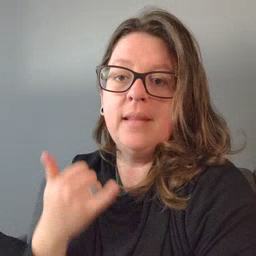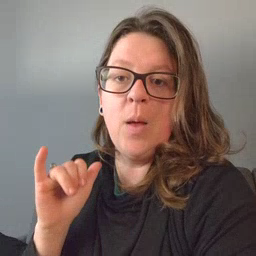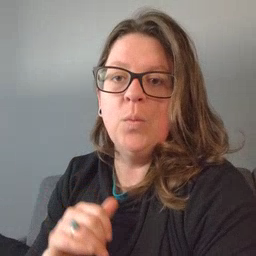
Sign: yellow